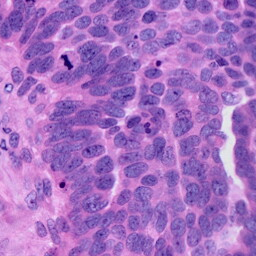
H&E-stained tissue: Ovarian